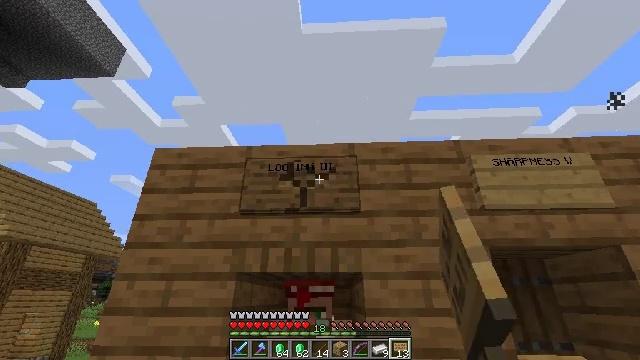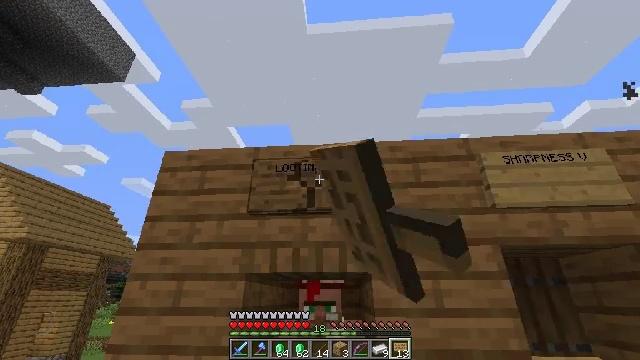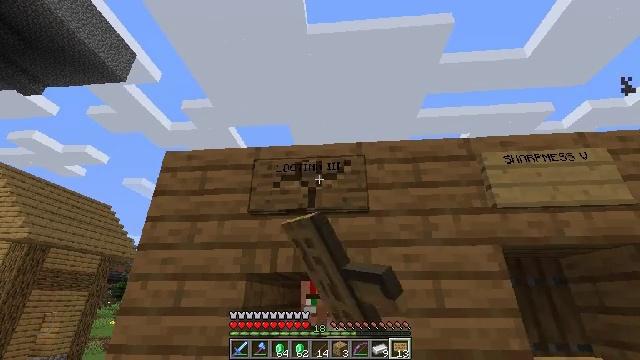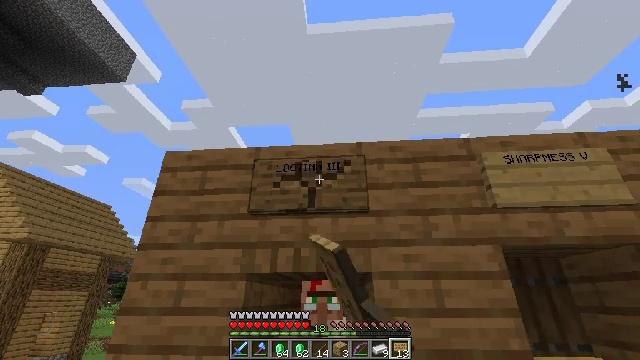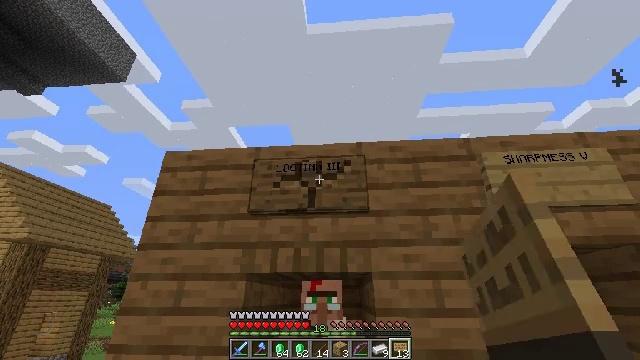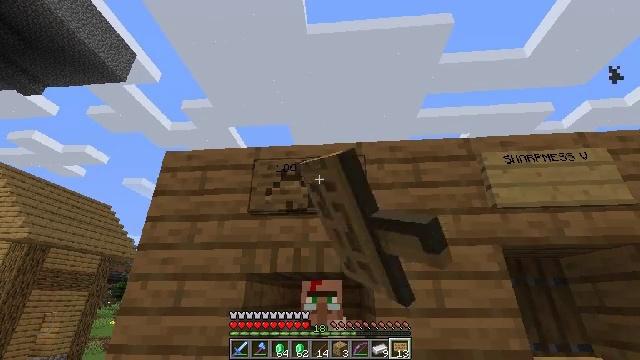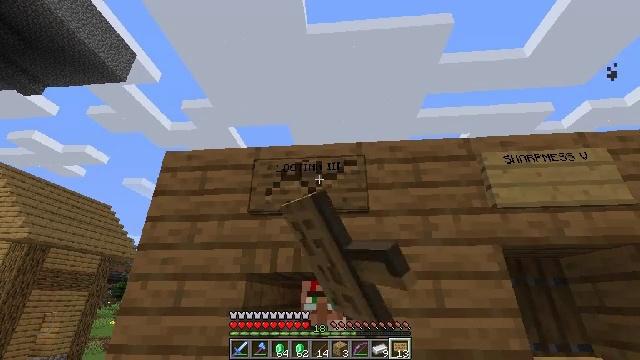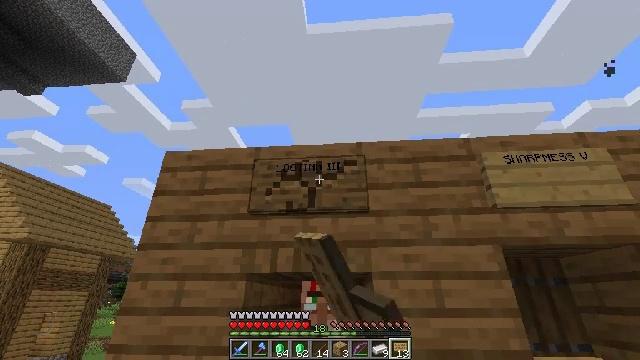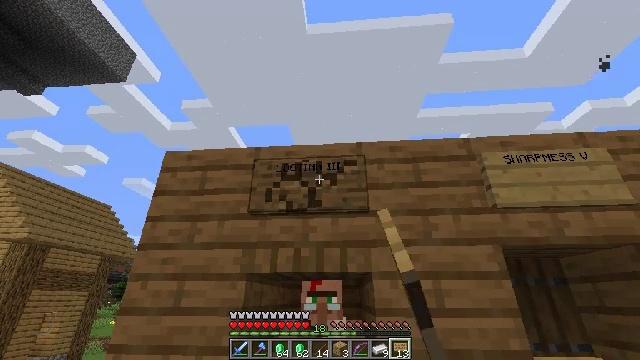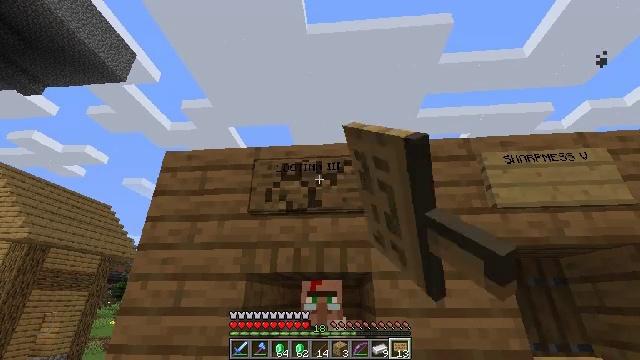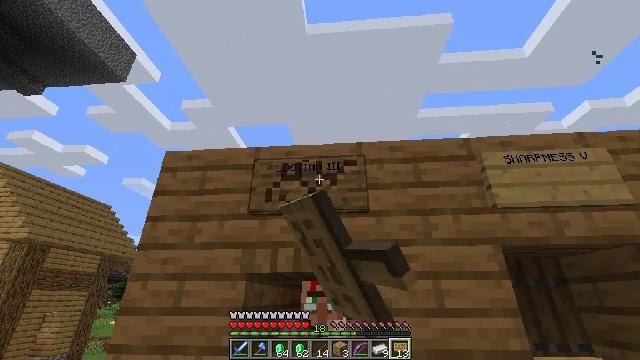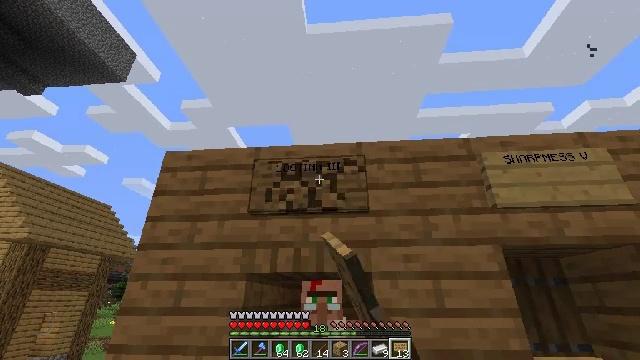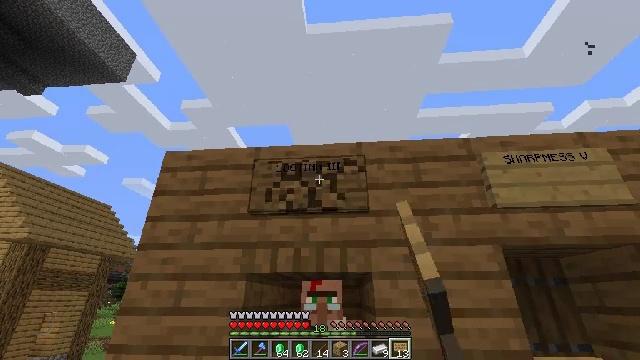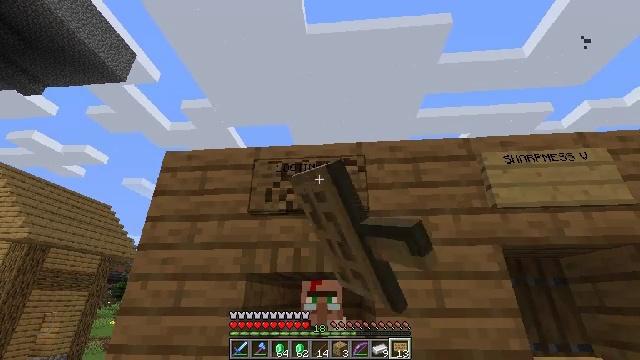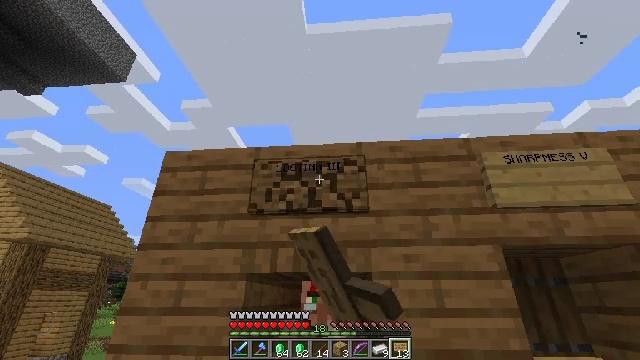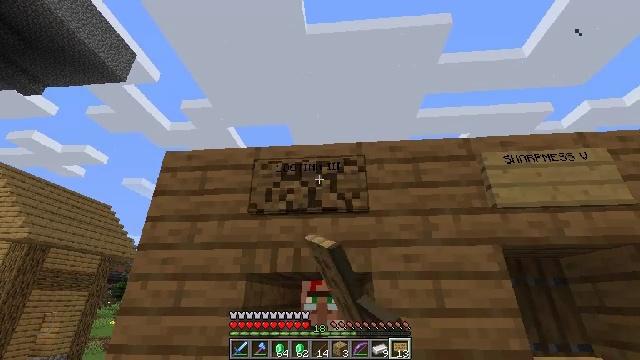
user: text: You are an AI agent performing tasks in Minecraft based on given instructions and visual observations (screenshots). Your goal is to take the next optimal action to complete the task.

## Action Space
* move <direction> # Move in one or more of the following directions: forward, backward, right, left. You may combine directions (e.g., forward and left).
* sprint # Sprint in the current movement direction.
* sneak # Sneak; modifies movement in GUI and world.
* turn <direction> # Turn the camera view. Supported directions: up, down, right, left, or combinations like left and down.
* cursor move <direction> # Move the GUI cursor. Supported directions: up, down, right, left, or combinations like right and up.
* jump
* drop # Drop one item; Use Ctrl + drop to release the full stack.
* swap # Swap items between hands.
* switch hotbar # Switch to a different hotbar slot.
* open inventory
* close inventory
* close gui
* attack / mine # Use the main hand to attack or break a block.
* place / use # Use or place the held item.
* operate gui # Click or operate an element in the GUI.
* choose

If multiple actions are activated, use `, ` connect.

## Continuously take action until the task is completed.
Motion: motion action
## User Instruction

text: Collect a spruce wall sign from the wall.
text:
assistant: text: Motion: turn left, attack / mine
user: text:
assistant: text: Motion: attack / mine
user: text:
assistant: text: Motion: attack / mine
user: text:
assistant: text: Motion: attack / mine
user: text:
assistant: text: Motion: attack / mine
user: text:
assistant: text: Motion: attack / mine
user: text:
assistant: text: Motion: attack / mine
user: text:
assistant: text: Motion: attack / mine
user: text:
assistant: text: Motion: attack / mine
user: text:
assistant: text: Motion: attack / mine
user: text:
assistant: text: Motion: attack / mine
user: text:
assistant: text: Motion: attack / mine
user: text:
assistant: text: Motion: attack / mine
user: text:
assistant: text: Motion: attack / mine
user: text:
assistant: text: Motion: attack / mine
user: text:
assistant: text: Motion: attack / mine
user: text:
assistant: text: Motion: attack / mine
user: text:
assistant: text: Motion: attack / mine
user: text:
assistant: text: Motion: attack / mine
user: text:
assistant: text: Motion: attack / mine
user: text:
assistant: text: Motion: attack / mine
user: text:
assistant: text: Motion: attack / mine